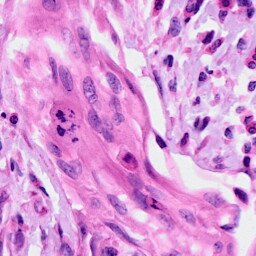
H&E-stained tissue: Cervix